Question: I've been searching a css form design that looks like below. Could any one tell me whether anyone has already created this?

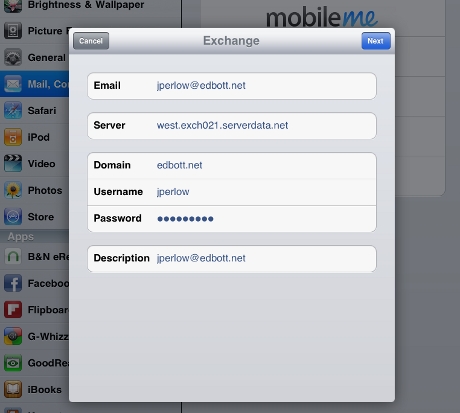
Answer: How about this:
<URL>